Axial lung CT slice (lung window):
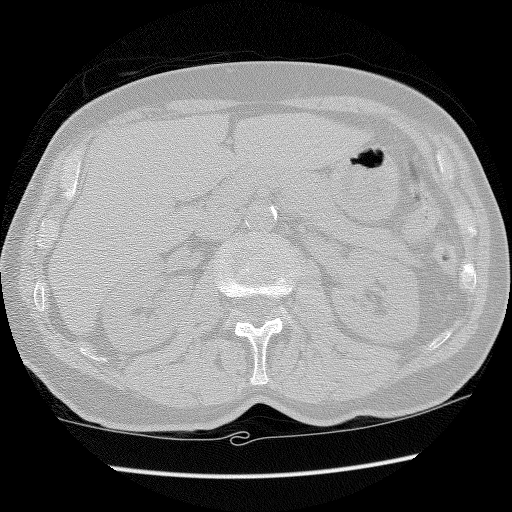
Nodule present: no